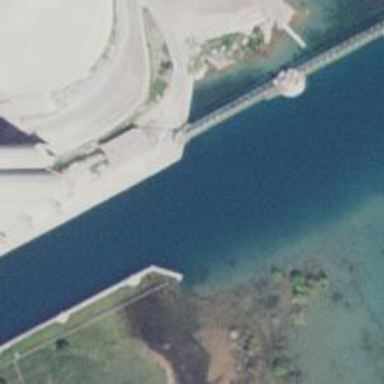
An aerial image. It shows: Dock located along the waterway.